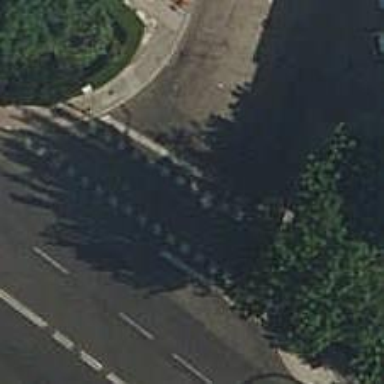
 there are traffic signals and zebra crossing."